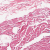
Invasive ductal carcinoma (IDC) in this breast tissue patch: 0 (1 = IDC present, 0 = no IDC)